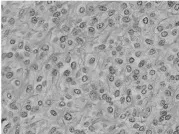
Histopathological and immunohistochemical findings of ossifying fibromyxoid tumor. (A) The tumor is composed of relatively uniform round to oval cells with eosinophilic cytoplasm.
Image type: pathology (immunostaining)